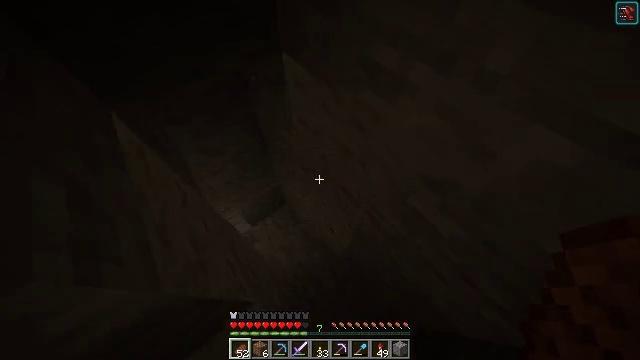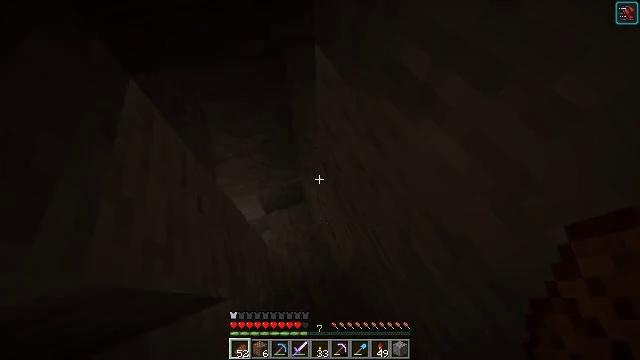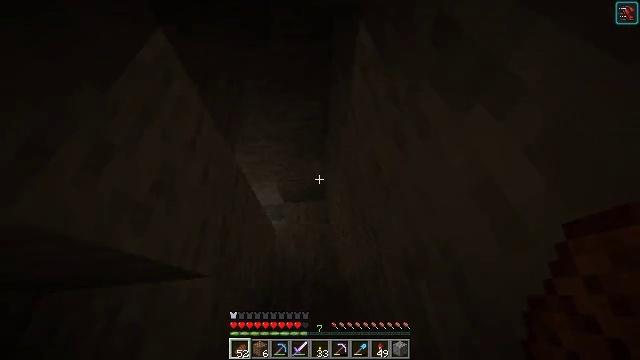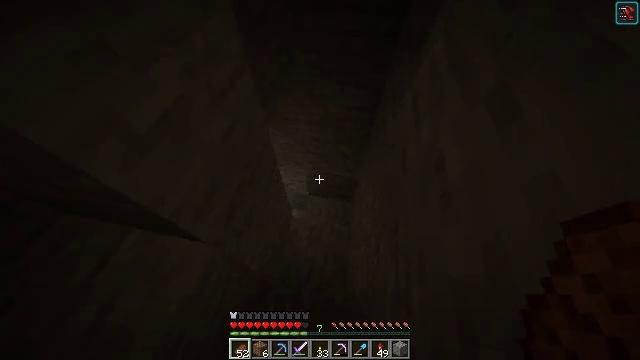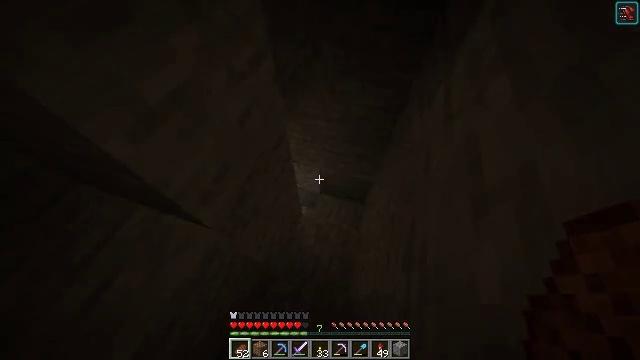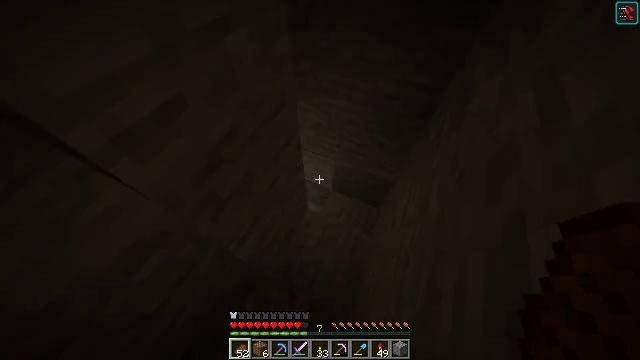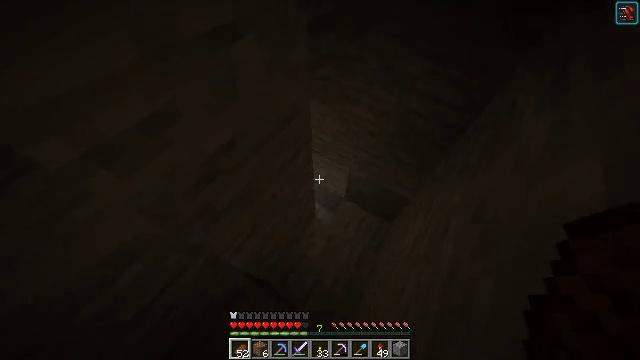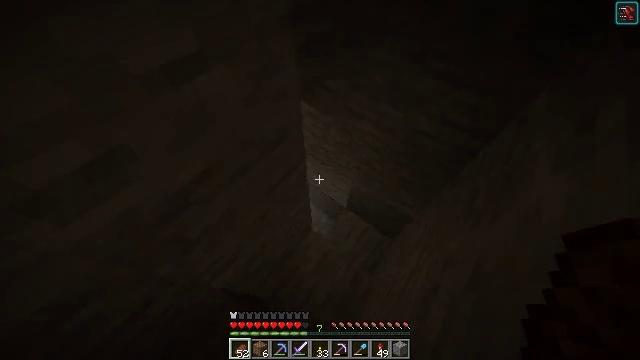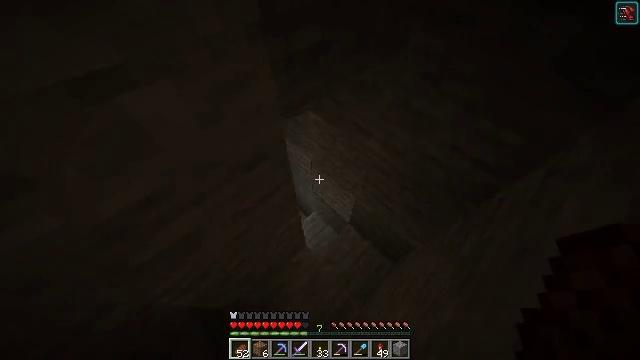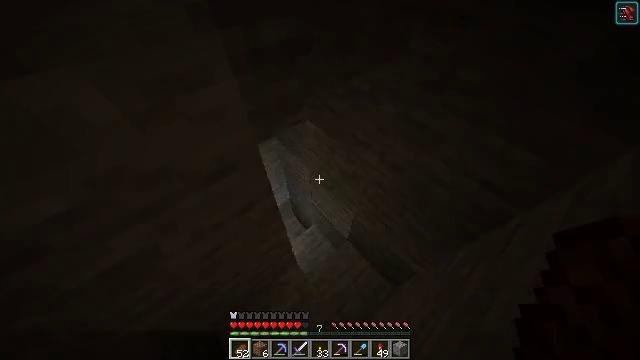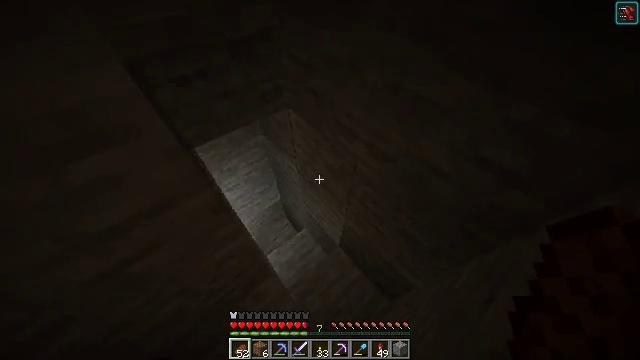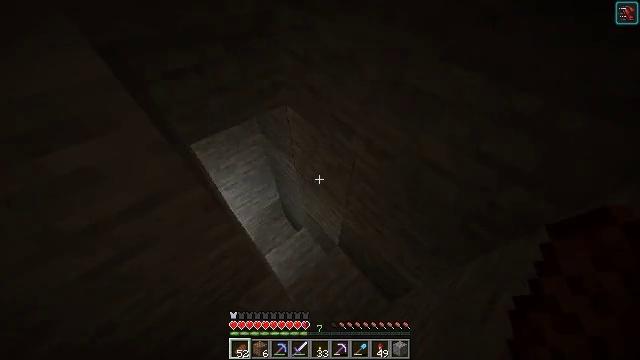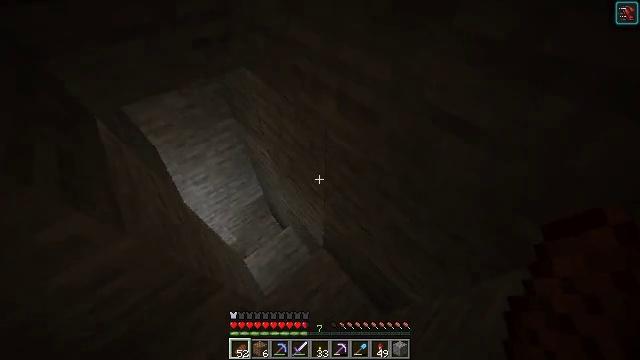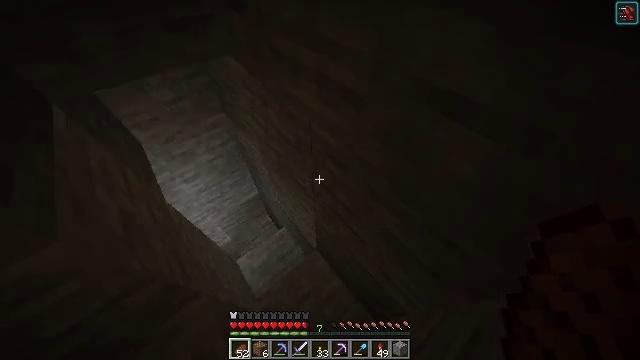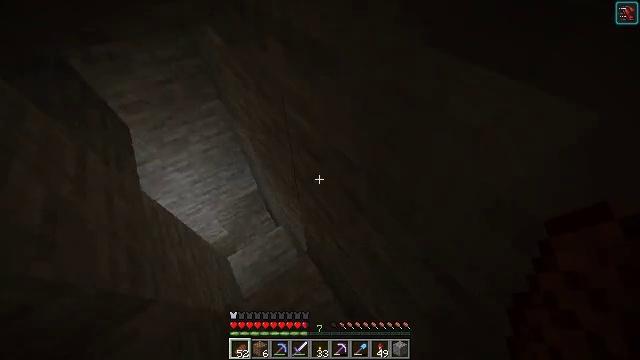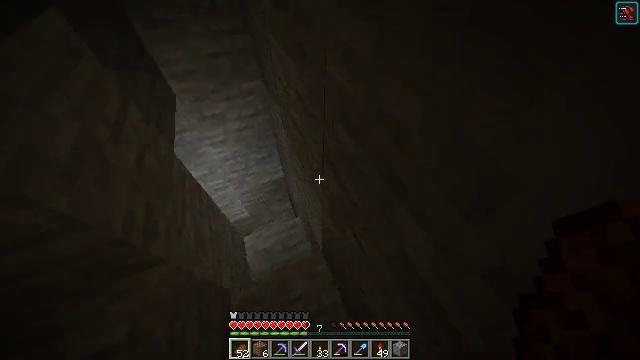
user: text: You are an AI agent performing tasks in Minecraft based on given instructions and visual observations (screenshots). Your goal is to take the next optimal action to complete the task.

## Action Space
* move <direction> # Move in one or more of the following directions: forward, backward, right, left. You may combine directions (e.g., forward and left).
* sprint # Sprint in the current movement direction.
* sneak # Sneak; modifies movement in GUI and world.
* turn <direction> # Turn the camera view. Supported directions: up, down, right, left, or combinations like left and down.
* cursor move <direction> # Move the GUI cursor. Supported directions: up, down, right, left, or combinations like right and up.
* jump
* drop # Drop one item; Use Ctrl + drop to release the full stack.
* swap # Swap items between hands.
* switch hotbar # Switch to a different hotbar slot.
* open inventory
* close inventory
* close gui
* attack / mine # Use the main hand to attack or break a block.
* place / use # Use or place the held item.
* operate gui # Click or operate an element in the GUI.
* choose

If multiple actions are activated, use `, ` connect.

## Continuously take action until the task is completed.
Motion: motion action
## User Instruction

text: Hunt mobs.
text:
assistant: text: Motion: move forward and move right, turn left
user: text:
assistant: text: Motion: move forward and move right, turn left
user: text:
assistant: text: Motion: move forward and move right, turn left
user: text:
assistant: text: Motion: move forward and move right, turn left
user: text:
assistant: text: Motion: move forward and move right, turn left
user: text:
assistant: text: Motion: move forward and move right, turn left
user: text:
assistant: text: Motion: move forward and move right, turn left
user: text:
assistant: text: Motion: move forward and move right, turn left
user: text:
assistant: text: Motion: move forward and move right, turn left and up
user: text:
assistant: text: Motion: move forward and move right
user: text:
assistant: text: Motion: move forward and move right
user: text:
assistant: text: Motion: move forward and move right
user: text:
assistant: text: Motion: move forward and move right
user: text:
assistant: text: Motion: move forward and move right, turn left
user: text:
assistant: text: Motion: move forward and move right, turn left
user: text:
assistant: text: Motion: move forward and move right, turn left
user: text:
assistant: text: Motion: move forward and move right, turn left
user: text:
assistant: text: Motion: move forward and move right, turn left
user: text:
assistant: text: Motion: move forward and move right, turn left
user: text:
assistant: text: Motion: move forward and move right, turn left
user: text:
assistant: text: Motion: move forward and move right, turn left
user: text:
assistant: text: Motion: move forward and move right
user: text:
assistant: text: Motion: move forward and move right, turn left
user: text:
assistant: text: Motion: move forward and move right, turn left
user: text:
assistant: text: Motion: move forward and move right, turn left
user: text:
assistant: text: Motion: move forward and move right, turn left
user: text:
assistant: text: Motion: move forward and move right, turn left
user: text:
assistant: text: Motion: move forward and move right, turn left
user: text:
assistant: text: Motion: move forward and move right, turn left
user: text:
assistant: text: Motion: move forward and move right, turn left